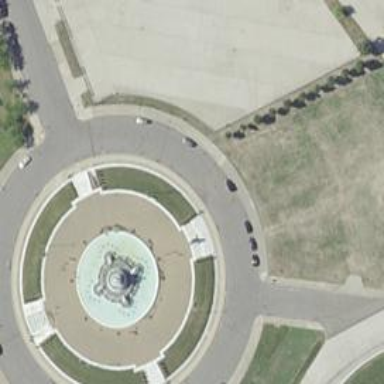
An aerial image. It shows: Historical memorial featuring statue.